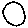
Label: circle